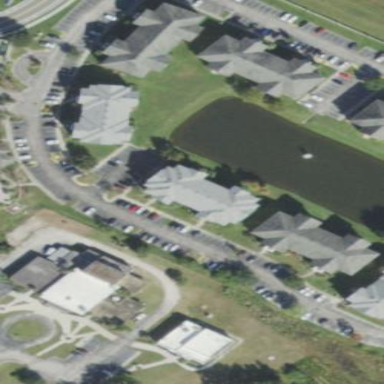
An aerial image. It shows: Pond with natural water.